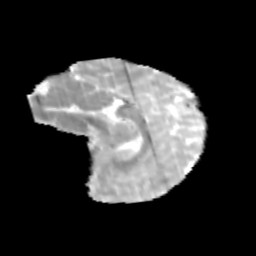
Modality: MD
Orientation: sagittal
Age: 12
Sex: female
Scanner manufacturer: siemens
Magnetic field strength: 3 T
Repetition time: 3.8 s
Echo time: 0.07 s